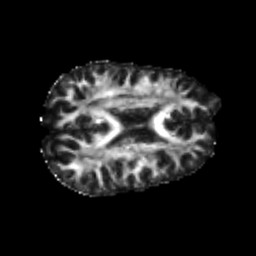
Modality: FA
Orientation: axial
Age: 22
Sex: male
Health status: healthy
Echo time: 0.074 s